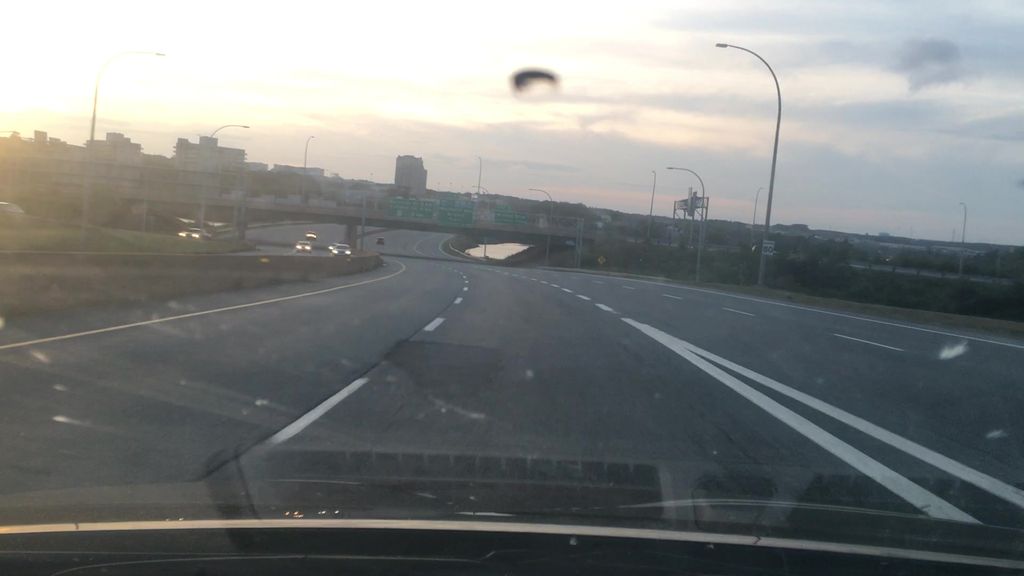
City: halifax